Question:
'''
// the ng-class allow the expansion of menu
<li class="{{menuItem.isActive}}" data-ng-repeat="menuItem in vm.menuItems" data-ng-class="{'': vm.expandedItem !== menuItem, 'expanded': vm.expandedItem === menuItem}" data-ng-click="vm.expandNav(menuItem, menuItem.url)" style="cursor: pointer;">
// click to go to next route
<a href="{{menuItem.url}}">
<span class="menu-item-parent">{{menuItem.name}}</span>
<b data-ng-if="menuItem.subMenu.length > 0 ">
<em class="fa" data-ng-class="{'fa fa-expand-o': vm.expandedItem !== menuItem, 'fa fa-collapse-o': vm.expandedItem === menuItem}">
</em>
</b>
</a>
'''
'''
vm.expandNav = function (item, url) {
if (url == '') {
if (item !== vm.expandedItem) {
vm.expandedItem = item;
} else {
vm.expandedItem = null;
}
}
};
'''
'''
vm.menuItems = [
{ name: "Dashboard", url: "/", icon: "fa-home", isActive: "active" },
{ name: "Inbox", url: "/inserts/inbox", icon: "fa-inbox" },
{ name: "Graphs", url: "#", icon: "fa-bar-chart-o",
subMenu:
[
{ name: "Flot Charts", url: "/inserts/flot" },
{ name: "Morris Charts", url: "/inserts/morris" },
{ name: "Inline Charts", url: "/inserts/inline-charts" }
]
}
'''
'''
.otherwise({
templateUrl: '/app/html/inserts/dashboard.html',
controller: 'RouteCtrl'
});
'''
I am on the inbox page, I click on the graphs menu and before clicking a choice, my view reverts back to the default dashboard page.
I tried to preventDefault with $locationChangeStart but that prevents the menu from expanding so I can see the sub menus.
What I want: To remain on whatever page I clicked (in this case the Inbox page), click on any other menu item that has submenus (eg Graphs) and not have my view move off from the Inbox view it was currently on.
Thank in Advance
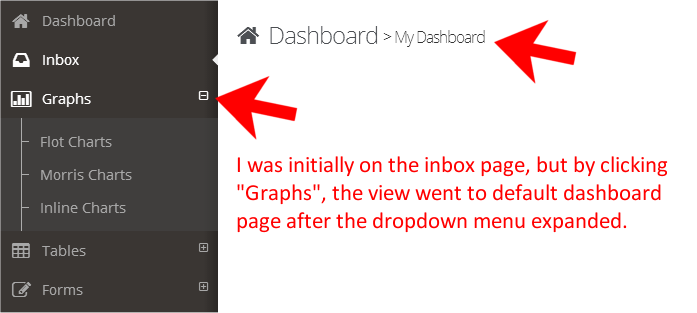
Answer: '''
vm.expandNav = function (item, url) {
if (url === '#') {
event.preventDefault();
if (item !== vm.expandedItem) {
vm.expandedItem = item;
} else {
vm.expandedItem = null;
}
}
};
'''
'''
<ul>
<li class="{{menuItem.isActive}}" data-ng-repeat="menuItem in vm.menuItems" data-ng-class="{'': vm.expandedItem !== menuItem, 'expanded': vm.expandedItem === menuItem}" data-ng-click="vm.expandNav(menuItem, menuItem.url)" style="cursor: pointer;">
<a ng-href="{{menuItem.url}}">
<i class="fa fa-lg fa-fw {{menuItem.icon}}"></i>
<span class="menu-item-parent">{{menuItem.name}}</span>
<b data-ng-if="menuItem.subMenu.length > 0 ">
<em class="fa" data-ng-class="{'fa fa-expand-o': vm.expandedItem !== menuItem, 'fa fa-collapse-o': vm.expandedItem === menuItem}">
</em>
</b>
</a>
<ul data-ng-class="{'expanded': vm.expandedItem !== menuItem, 'expanded expandMe': vm.expandedItem === menuItem}" data-ng-click="vm.expandNav(menuItem, menuItem.url)">
<li data-ng-repeat="subMenu in menuItem.subMenu">
<a ng-href="{{subMenu.url}}" style="cursor: pointer;">{{subMenu.name}}</a>
</li>
</ul>
</li>
</ul>
'''